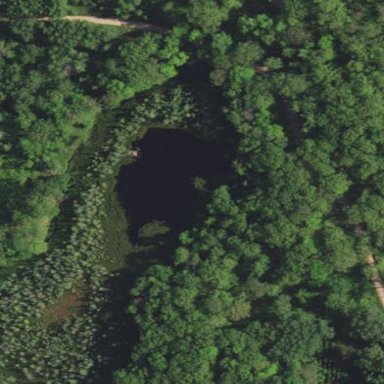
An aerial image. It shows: Beautiful lake surrounded by nature.